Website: apple
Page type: payment
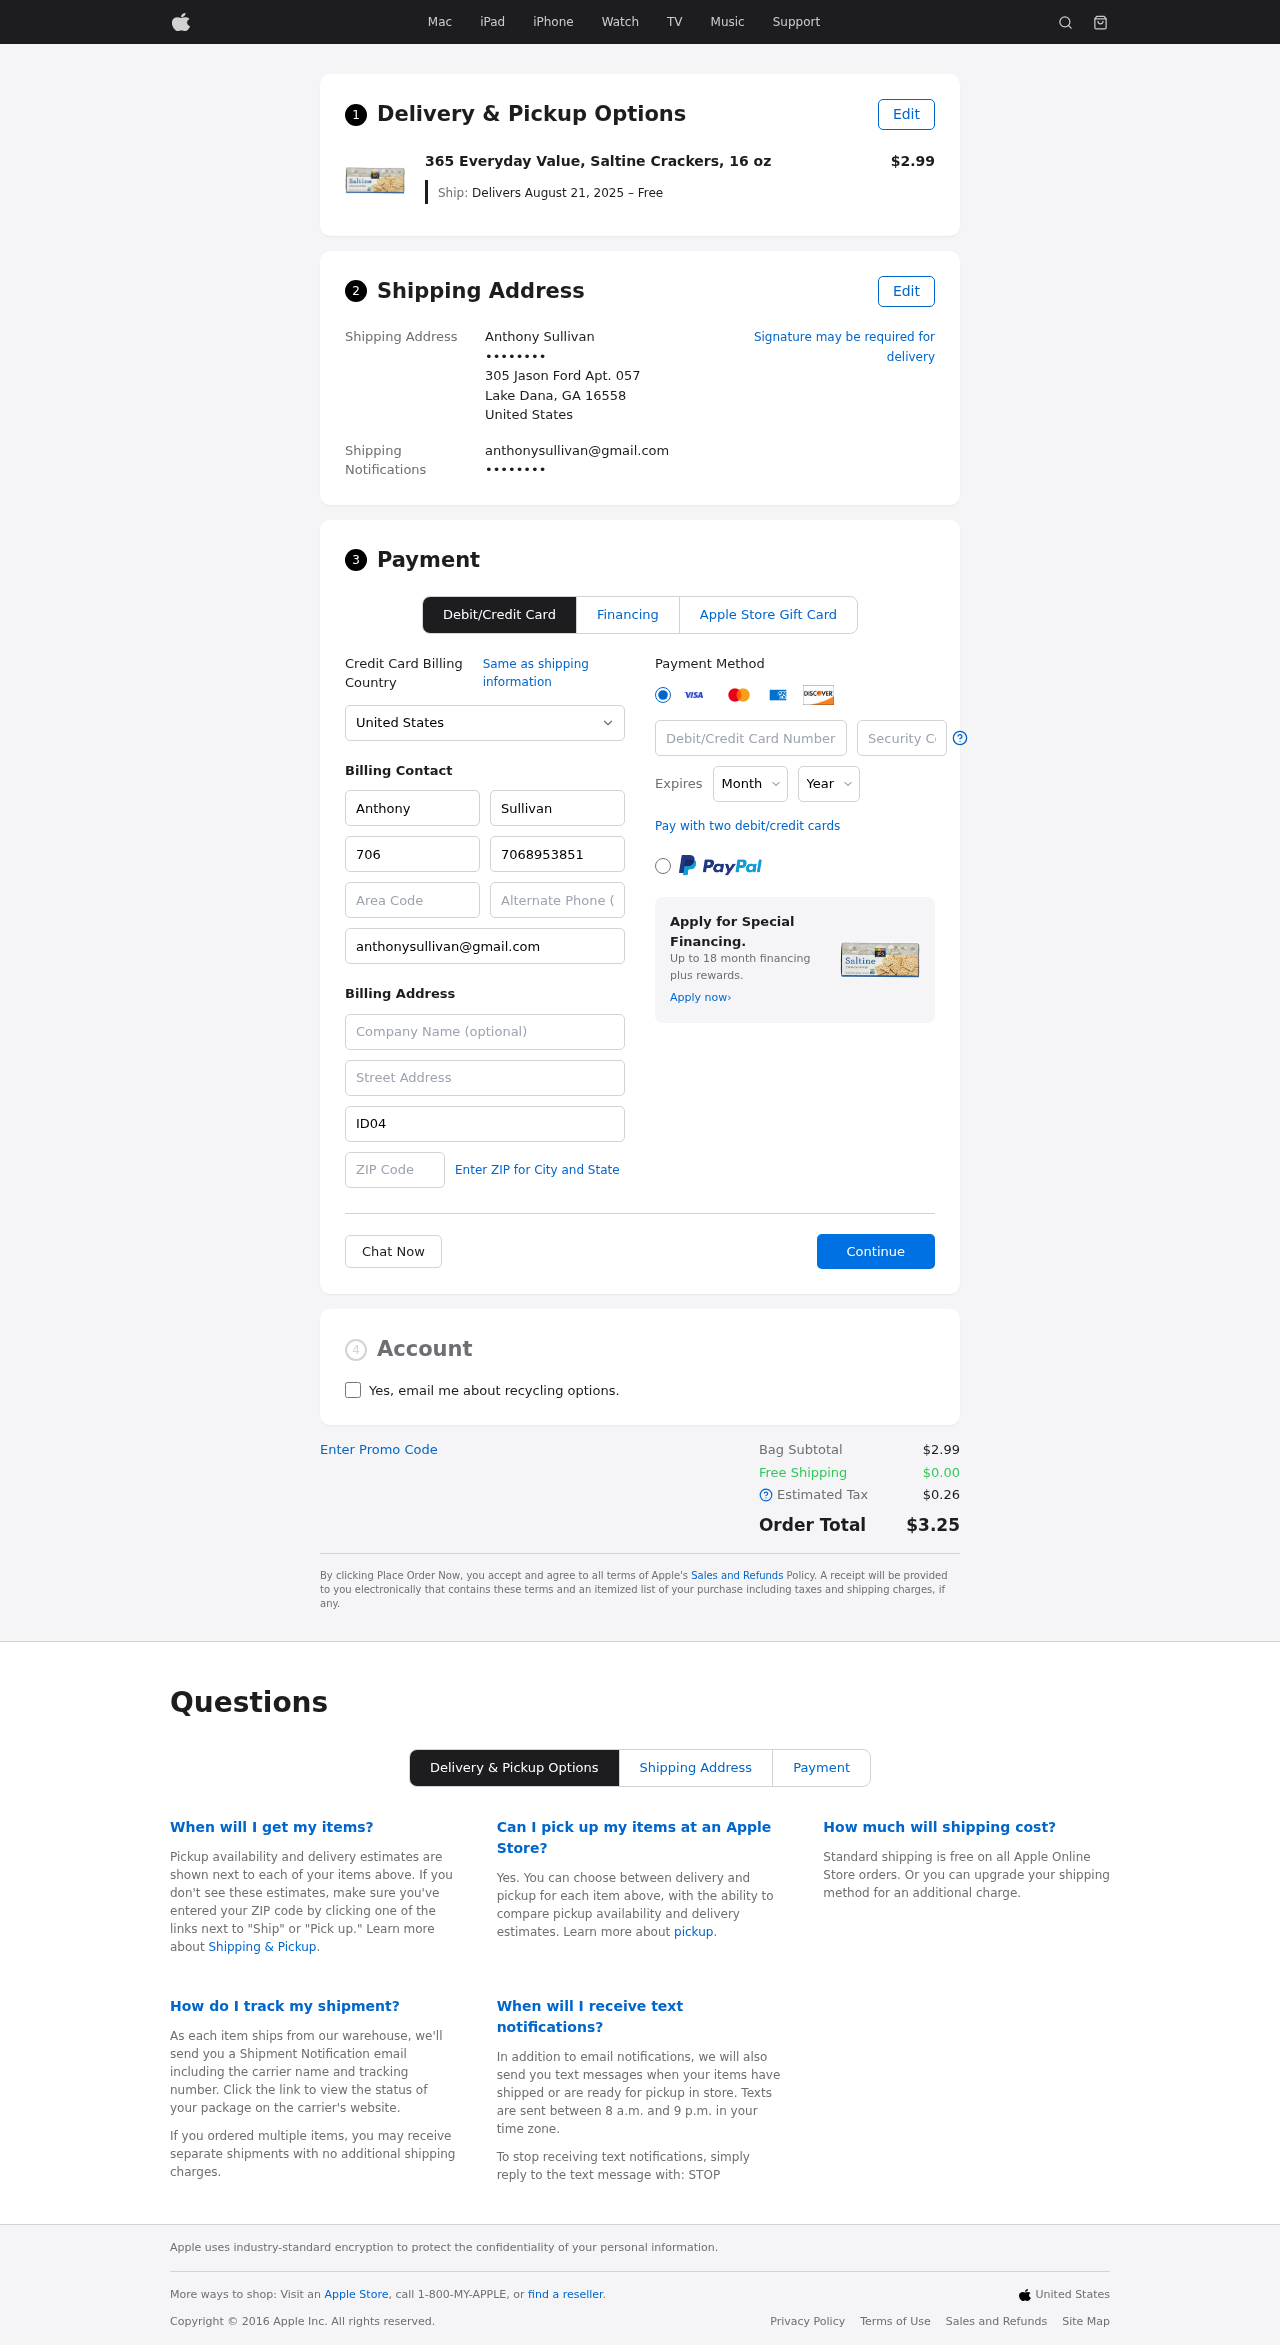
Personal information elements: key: PII_CARD_CVV
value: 906
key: PII_CARD_EXPIRY_MONTH
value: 02
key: PII_CARD_EXPIRY_YEAR
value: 29
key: PII_CARD_NUMBER
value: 4638 2354 0939 9007
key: PII_CITY_STATE_ZIP
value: Lake Dana, GA 16558
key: PII_COUNTRY
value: United States
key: PII_EMAIL
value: anthonysullivan@gmail.com
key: PII_EMAIL2
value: anthonysullivan@gmail.com
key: PII_FIRSTNAME
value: Anthony
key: PII_FULLNAME
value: Anthony Sullivan
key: PII_LASTNAME
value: Sullivan
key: PII_PHONE3
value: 7068953851
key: PII_PHONE_AREA
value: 706
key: PII_SECURITY_CODE
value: ID04
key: PII_STREET
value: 305 Jason Ford Apt. 057
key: PII_PHONE
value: ••••••••
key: PII_PHONE2
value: ••••••••
Product elements: key: PRODUCT1_NAME
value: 365 Everyday Value, Saltine Crackers, 16 oz
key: PRODUCT1_PRICE
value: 2.99
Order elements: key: ORDER_DELIVERY_DATE
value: Delivers August 21, 2025 – Free
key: ORDER_SUBTOTAL
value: $2.99
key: ORDER_SHIPPING_COST
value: $0.00
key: ORDER_TAX
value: $0.26
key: ORDER_TOTAL
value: $3.25